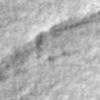
Label: no_change